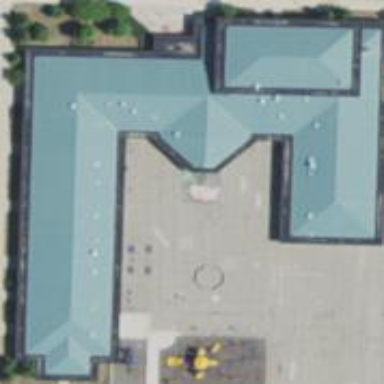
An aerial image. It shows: School building.